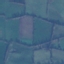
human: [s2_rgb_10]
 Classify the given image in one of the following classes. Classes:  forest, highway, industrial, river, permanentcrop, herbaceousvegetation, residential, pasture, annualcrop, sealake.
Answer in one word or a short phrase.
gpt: Pasture